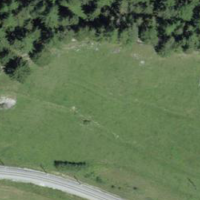
EUNIS habitat code: 24
Species observed at this site:
Epipactis atrorubens